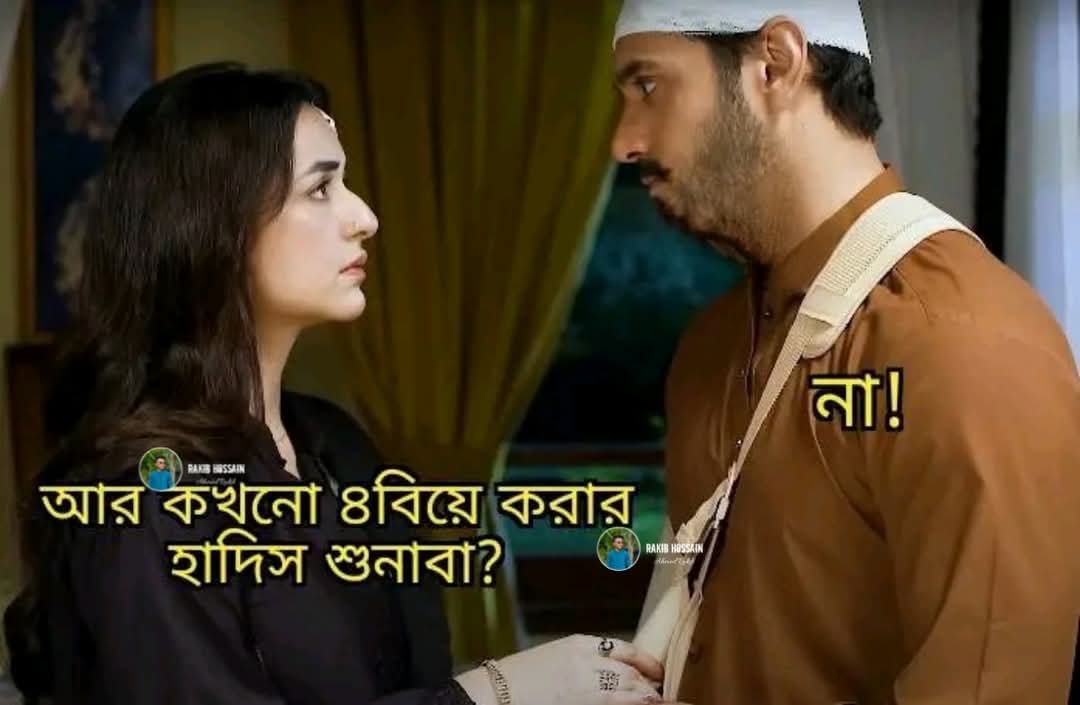
Text: আর কখনো ৪বিয়ে করার হাদিস শুনাবা?
না!

Label: Non Hate